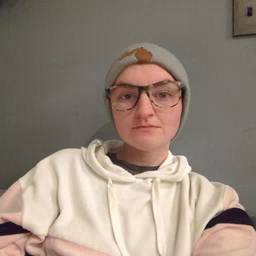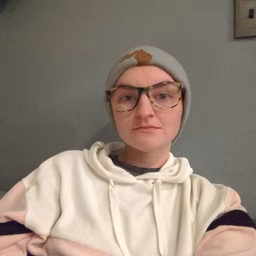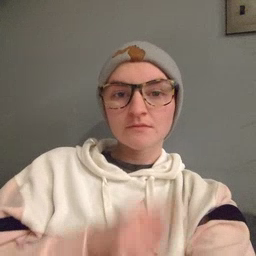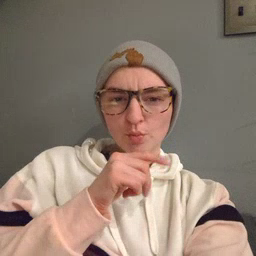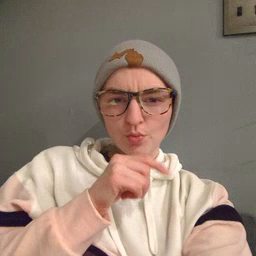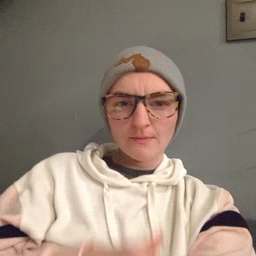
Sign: who